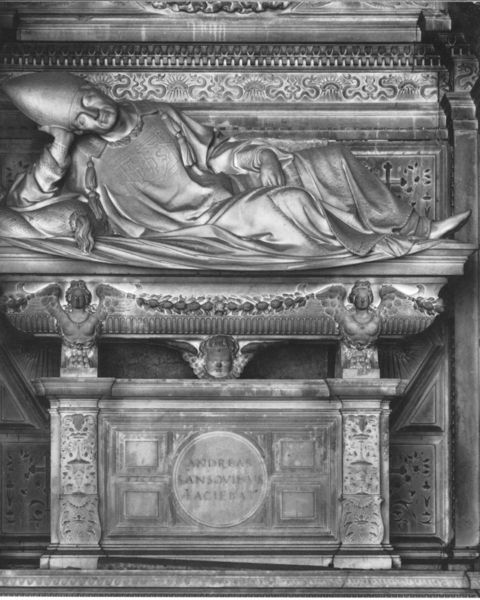
Titel: Grabmal des Kardinals Ascanio Sforza
Künstler: Andrea Sansovino
Standort: Rom, S. Maria del Popolo (EU - I - Latium)
Schlagwörter: hand, kopf, mann, weiß, ellbogen, grau, hut, marmor, schwarz, tuch, mütze, wand, stein, tot, kirche, auge, figur, gewand, mantel, decke, kind, kreis, engel, putto, skulptur, schrift, liegen, ruhen, schlafen, schlafend, bischof, kissen, papst, polster, inschrift, faltenwurf, platte, liegend, foto, fotografie, truhe, religion, denkmal, schwarzweiß, kranz, altar, girlanden, gruft, sarg, grab, heiliger, mitra, tiara, quast, fotographie, putti, chimäre, sakral, zepter, grabmal, krypta, latein, grabmahl, andrea, sarkophag, tumba, ruhend, baukunst, epitaph, grablege, grabstein, abgestützt, liegefigur, pabst, klerikal, sargophag, brag, tbischof